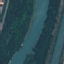
Land use / land cover: River